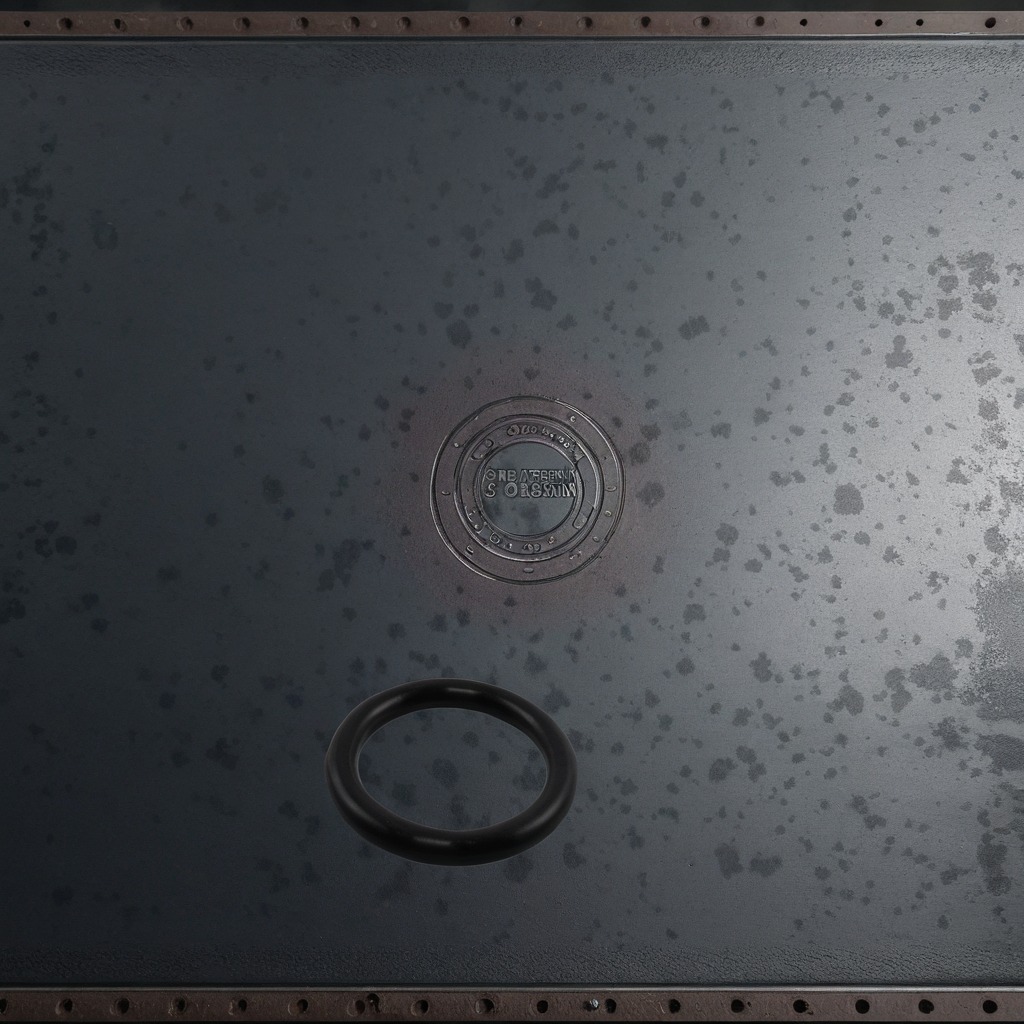
A rubber O-ring lying on a cold steel table in a mining workshop gritty textures